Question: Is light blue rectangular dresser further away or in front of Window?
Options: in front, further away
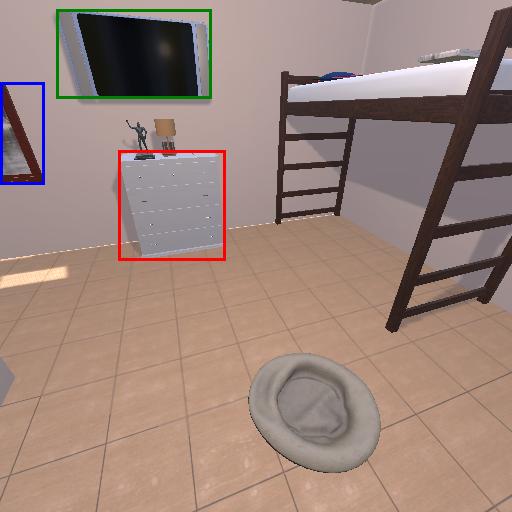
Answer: in front